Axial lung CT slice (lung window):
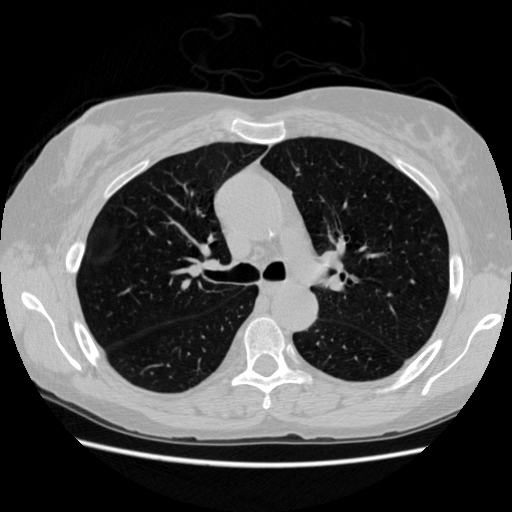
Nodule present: no